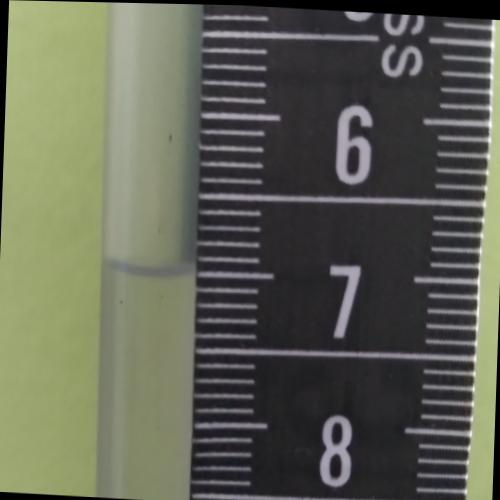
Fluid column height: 7.0 cm